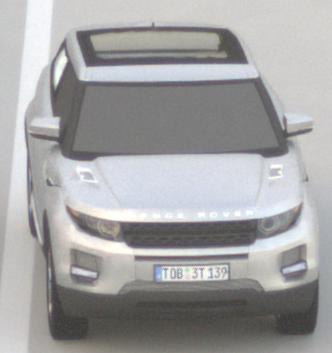
Make: Land Rover
Model: Range Rover Evoque 2.0 Si4
Detailed model: Range Rover Evoque (I)
Model produced from: 2011/08
Model produced until: 2013/11
Doors: 5
Color: white
Road condition: dry road
Daytime: sunrise or sunset
Contrast: low contrast